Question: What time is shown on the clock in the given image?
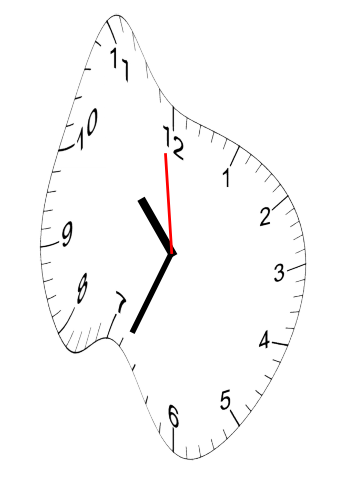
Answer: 10:33:59